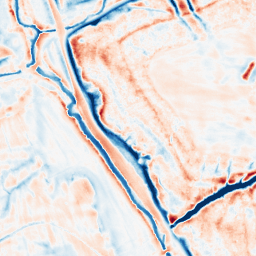
Category: edge_preserving
Decomposition family: bilateral
Decomposition parameters: d: 21
sigma_color: 50
sigma_space: 75
Upsampling method: cubic_mitchell
Upsampling parameters: scale: 4
Upsampling scale: 4